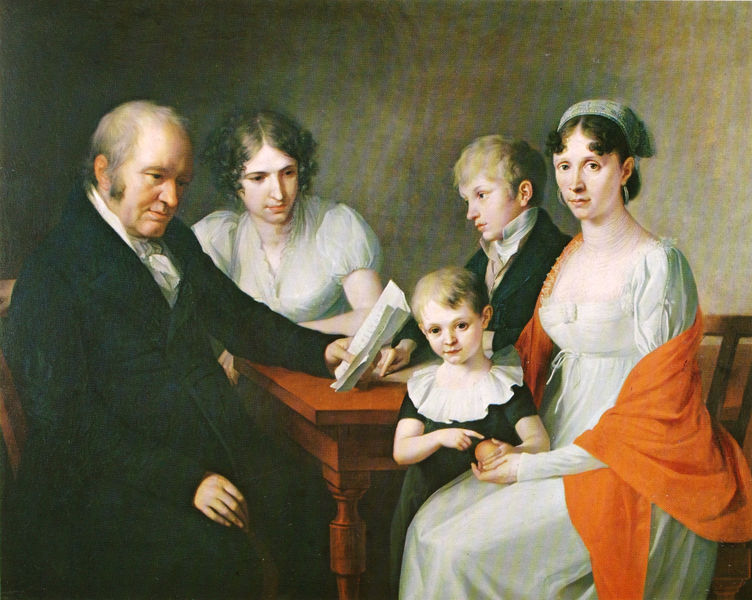
Titel: Familie Scheichenpflueg
Künstler: Joseph Hauber
Standort: München
Institution: Städtische Galerie im Lenbachhaus
Schlagwörter: blätter, dunkel, gemälde, gruppe, hand, kopf, mann, nackt, umhang, weiß, frauen, grün, menschen, mädchen, sitzen, braun, frau, frisur, frisuren, grau, haar, hell, hintergrund, holz, kleid, kleider, köpfe, licht, mund, männer, nase, ohr, ohrring, orange, profil, raum, schwarz, stuhl, stühle, tisch, vordergrund, zimmer, blick, rot, schal, tuch, malerei, schleife, alt, anzug, blond, gesichter, hemd, jacke, wand, arm, arme, augen, blass, blicke, bluse, falten, gesicht, kleidung, kragen, bildnis, halskrause, hände, krägen, möbel, portrait, porträt, tischbein, öl, gewand, haare, interieur, mantel, eltern, familie, familienporträt, innen, kind, klassizismus, mutter, ohrringe, paar, tochter, vater, blatt, frontal, locken, puffärmel, scheitel, genre, kinder, deutschland, apfel, papier, lehne, jungen, mauer, klein, bank, romantik, frack, münder, kopftuch, glatze, halstuch, lesen, stuhllehne, stube, junge, jackett, stola, betrachter, geschwister, tischkante, knabe, buch, zettel, bub, zeitung, bürger, bürgertum, koteletten, stehkragen, gruppenbild, krause, kotletten, biedermeier, küche, ehepaar, eheleute, rücklehne, brief, schultertuch, bürgerlich, kabinett, empire, töchter, gemölde, sohn, vorlesen, gedrechselt, familienportrait, söhne, kopfttuch, nachricht, grauhaarig, gemeinschaft, bried, creolen tisch, kleiider, kummer, tsich, tuck, versammelt, schwetser, kind frau